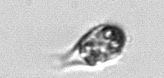
Label: Mesodinium